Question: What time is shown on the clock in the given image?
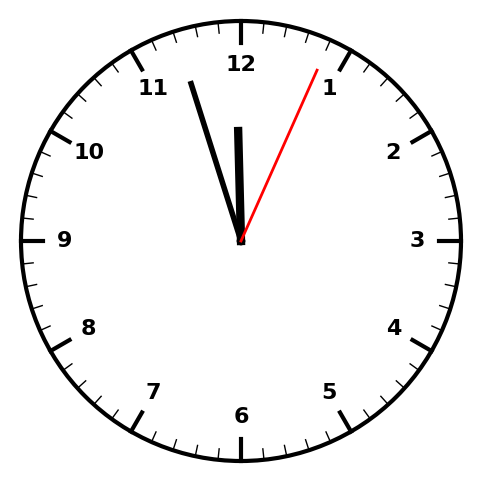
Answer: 11:57:04